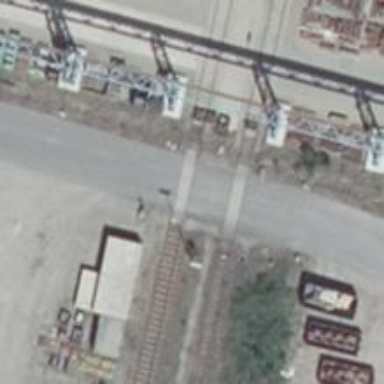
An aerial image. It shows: Railway yard in service.